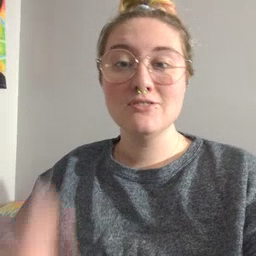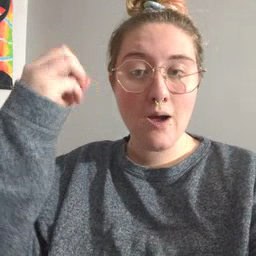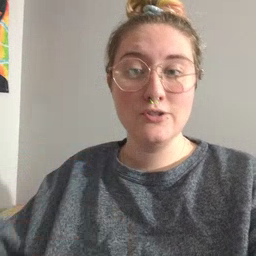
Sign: shower